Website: home-depot
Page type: delivery-shipping
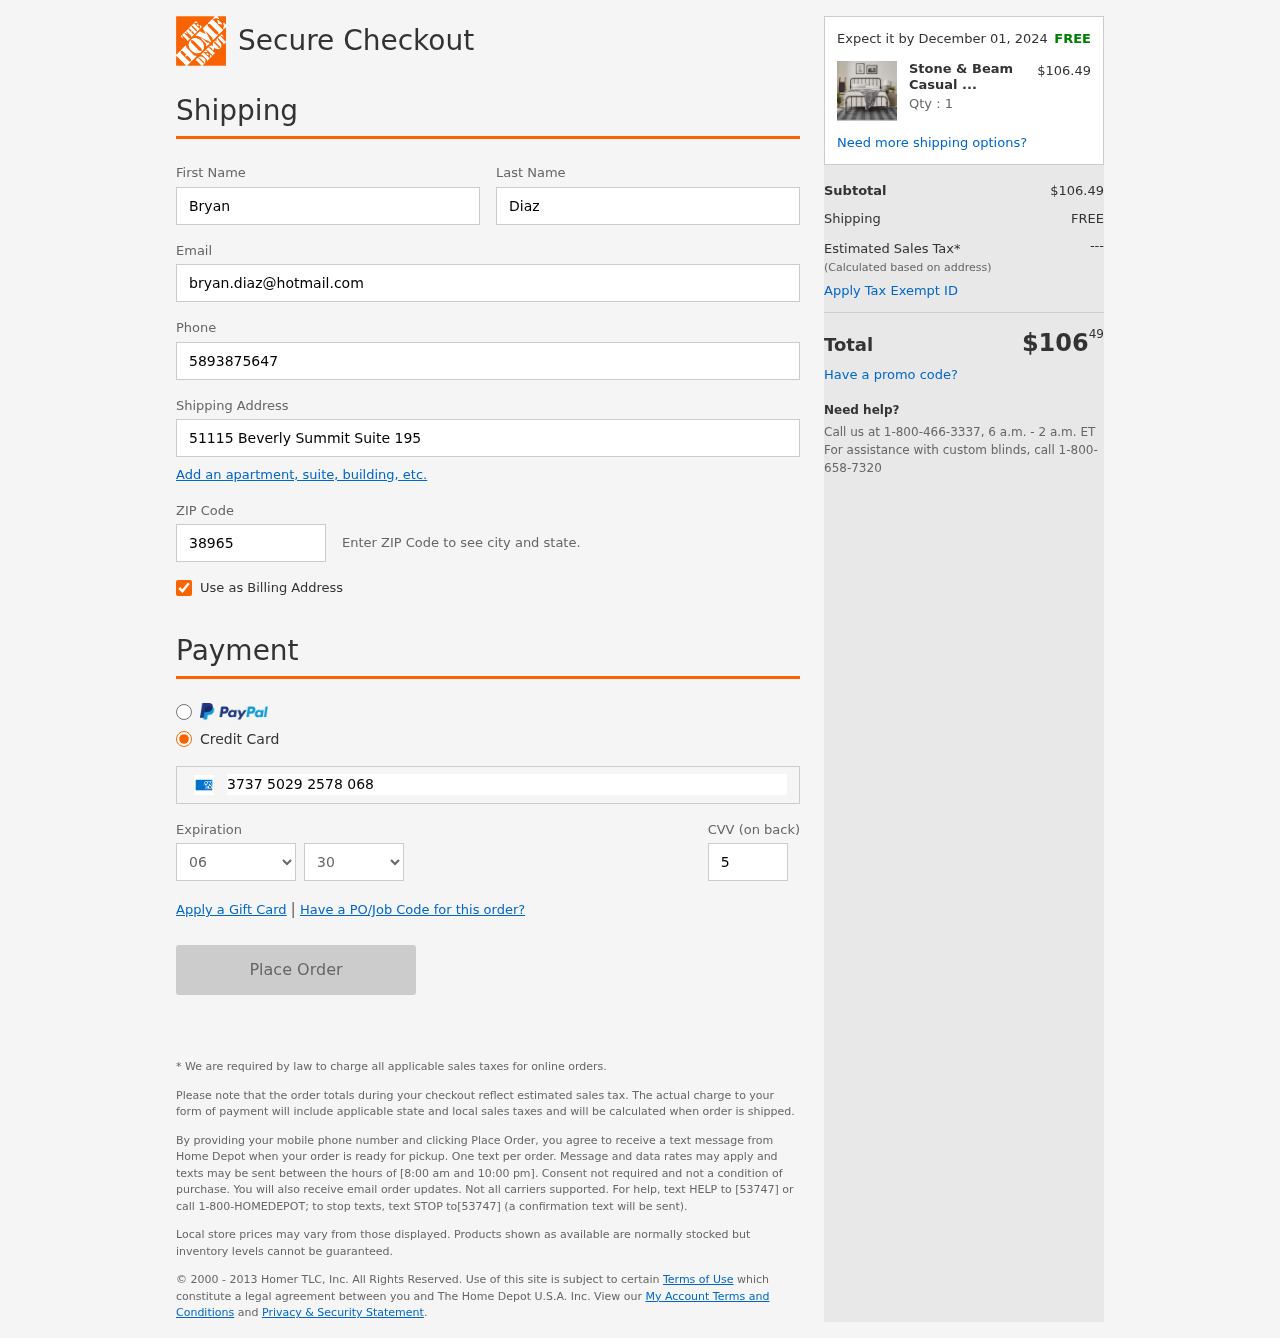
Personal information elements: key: PII_CARD_CVV
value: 5387
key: PII_CARD_EXPIRY_MONTH
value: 06
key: PII_CARD_EXPIRY_YEAR
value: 30
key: PII_CARD_NUMBER
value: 3737 5029 2578 068
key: PII_EMAIL
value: bryan.diaz@hotmail.com
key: PII_FIRSTNAME
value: Bryan
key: PII_LASTNAME
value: Diaz
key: PII_PHONE
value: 5893875647
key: PII_POSTCODE
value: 38965
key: PII_STREET
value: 51115 Beverly Summit Suite 195
Product elements: key: PRODUCT1_NAME
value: Stone & Beam Casual Plaid Rug
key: PRODUCT1_PRICE
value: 106.49
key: PRODUCT1_QUANTITY
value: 1
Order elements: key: ORDER_DELIVERY_DATE
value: Expect it by December 01, 2024
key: ORDER_SUBTOTAL
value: $106.49
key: ORDER_SHIPPING_COST
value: FREE
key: ORDER_TOTAL
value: $10649